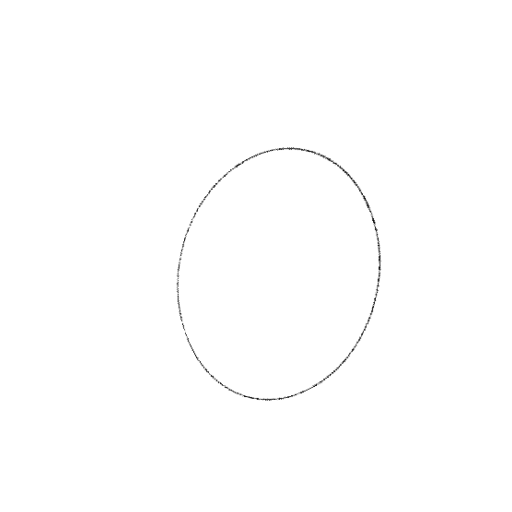
Crossing number: 0